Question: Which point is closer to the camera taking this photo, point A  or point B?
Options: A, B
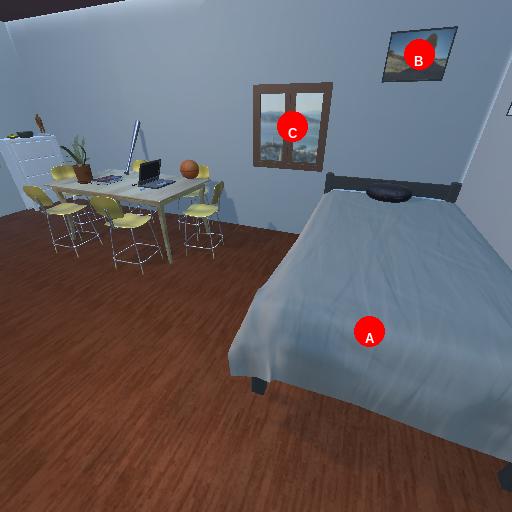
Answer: A